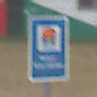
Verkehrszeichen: Wasserschutzgebiet
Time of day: Midday
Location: Outdoor (Suburban)
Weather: Overcast
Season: NotSpecified
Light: Natural